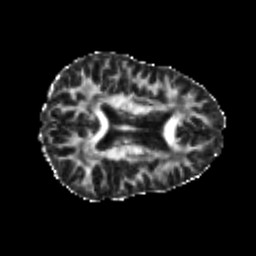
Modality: FA
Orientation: axial
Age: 26
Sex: female
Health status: healthy
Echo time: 0.074 s